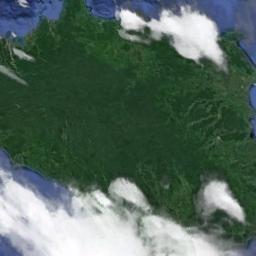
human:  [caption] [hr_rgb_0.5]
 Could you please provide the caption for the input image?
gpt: The cumulus clouds are located above the sea and the island covered by dense vegetation .

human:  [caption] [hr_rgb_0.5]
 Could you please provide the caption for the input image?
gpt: A colossal cloud of white clouds floated over the farmland .

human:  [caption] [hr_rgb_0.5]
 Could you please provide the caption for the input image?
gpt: The white cloud is above blue sea and green island .

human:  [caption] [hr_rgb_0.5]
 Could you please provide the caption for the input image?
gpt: White clouds on green land and blue sea .

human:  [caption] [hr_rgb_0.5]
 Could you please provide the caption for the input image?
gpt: There are some thick white clouds over a green island .